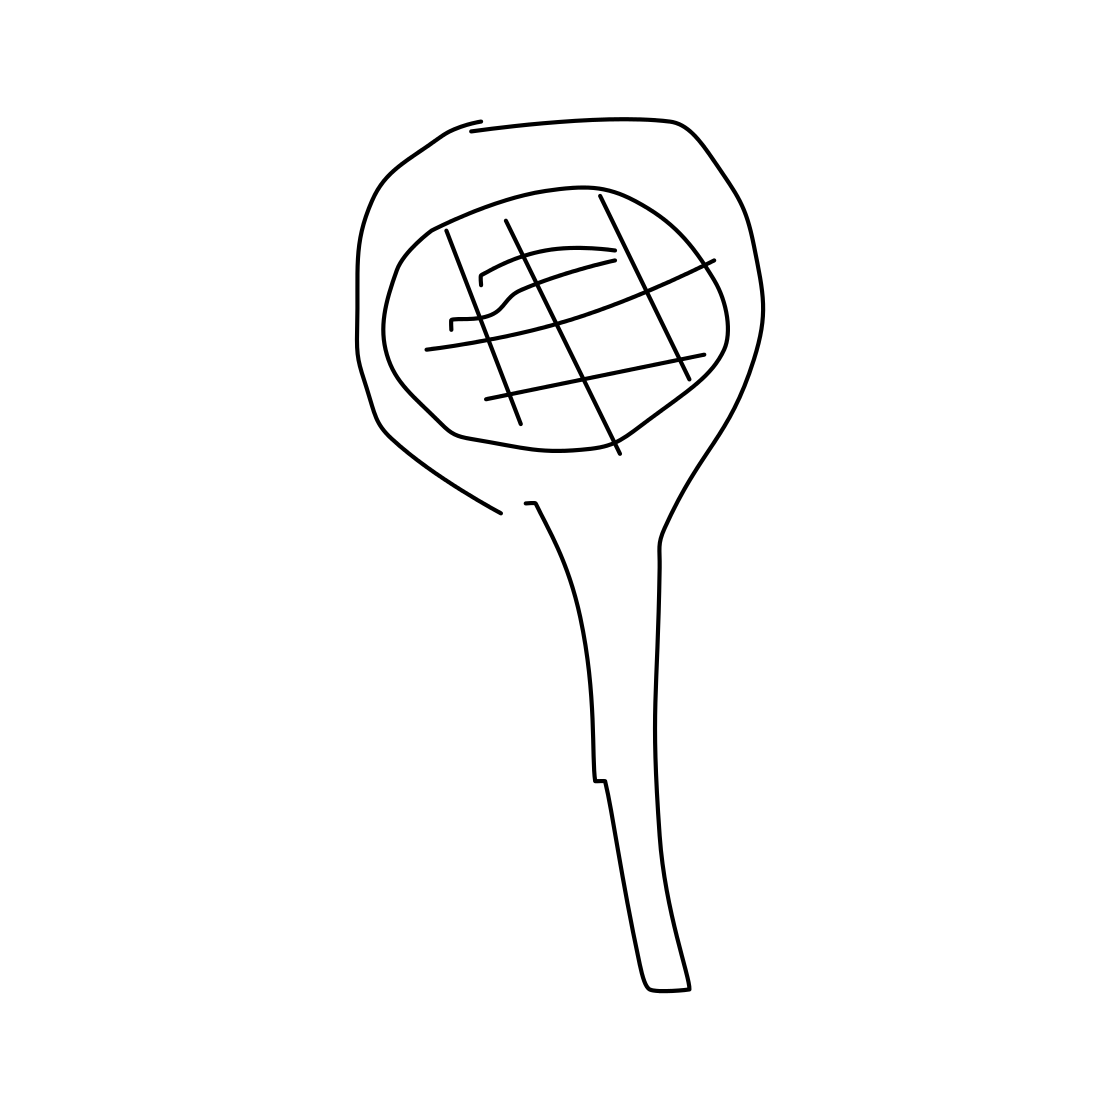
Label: tennis-racket